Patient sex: M
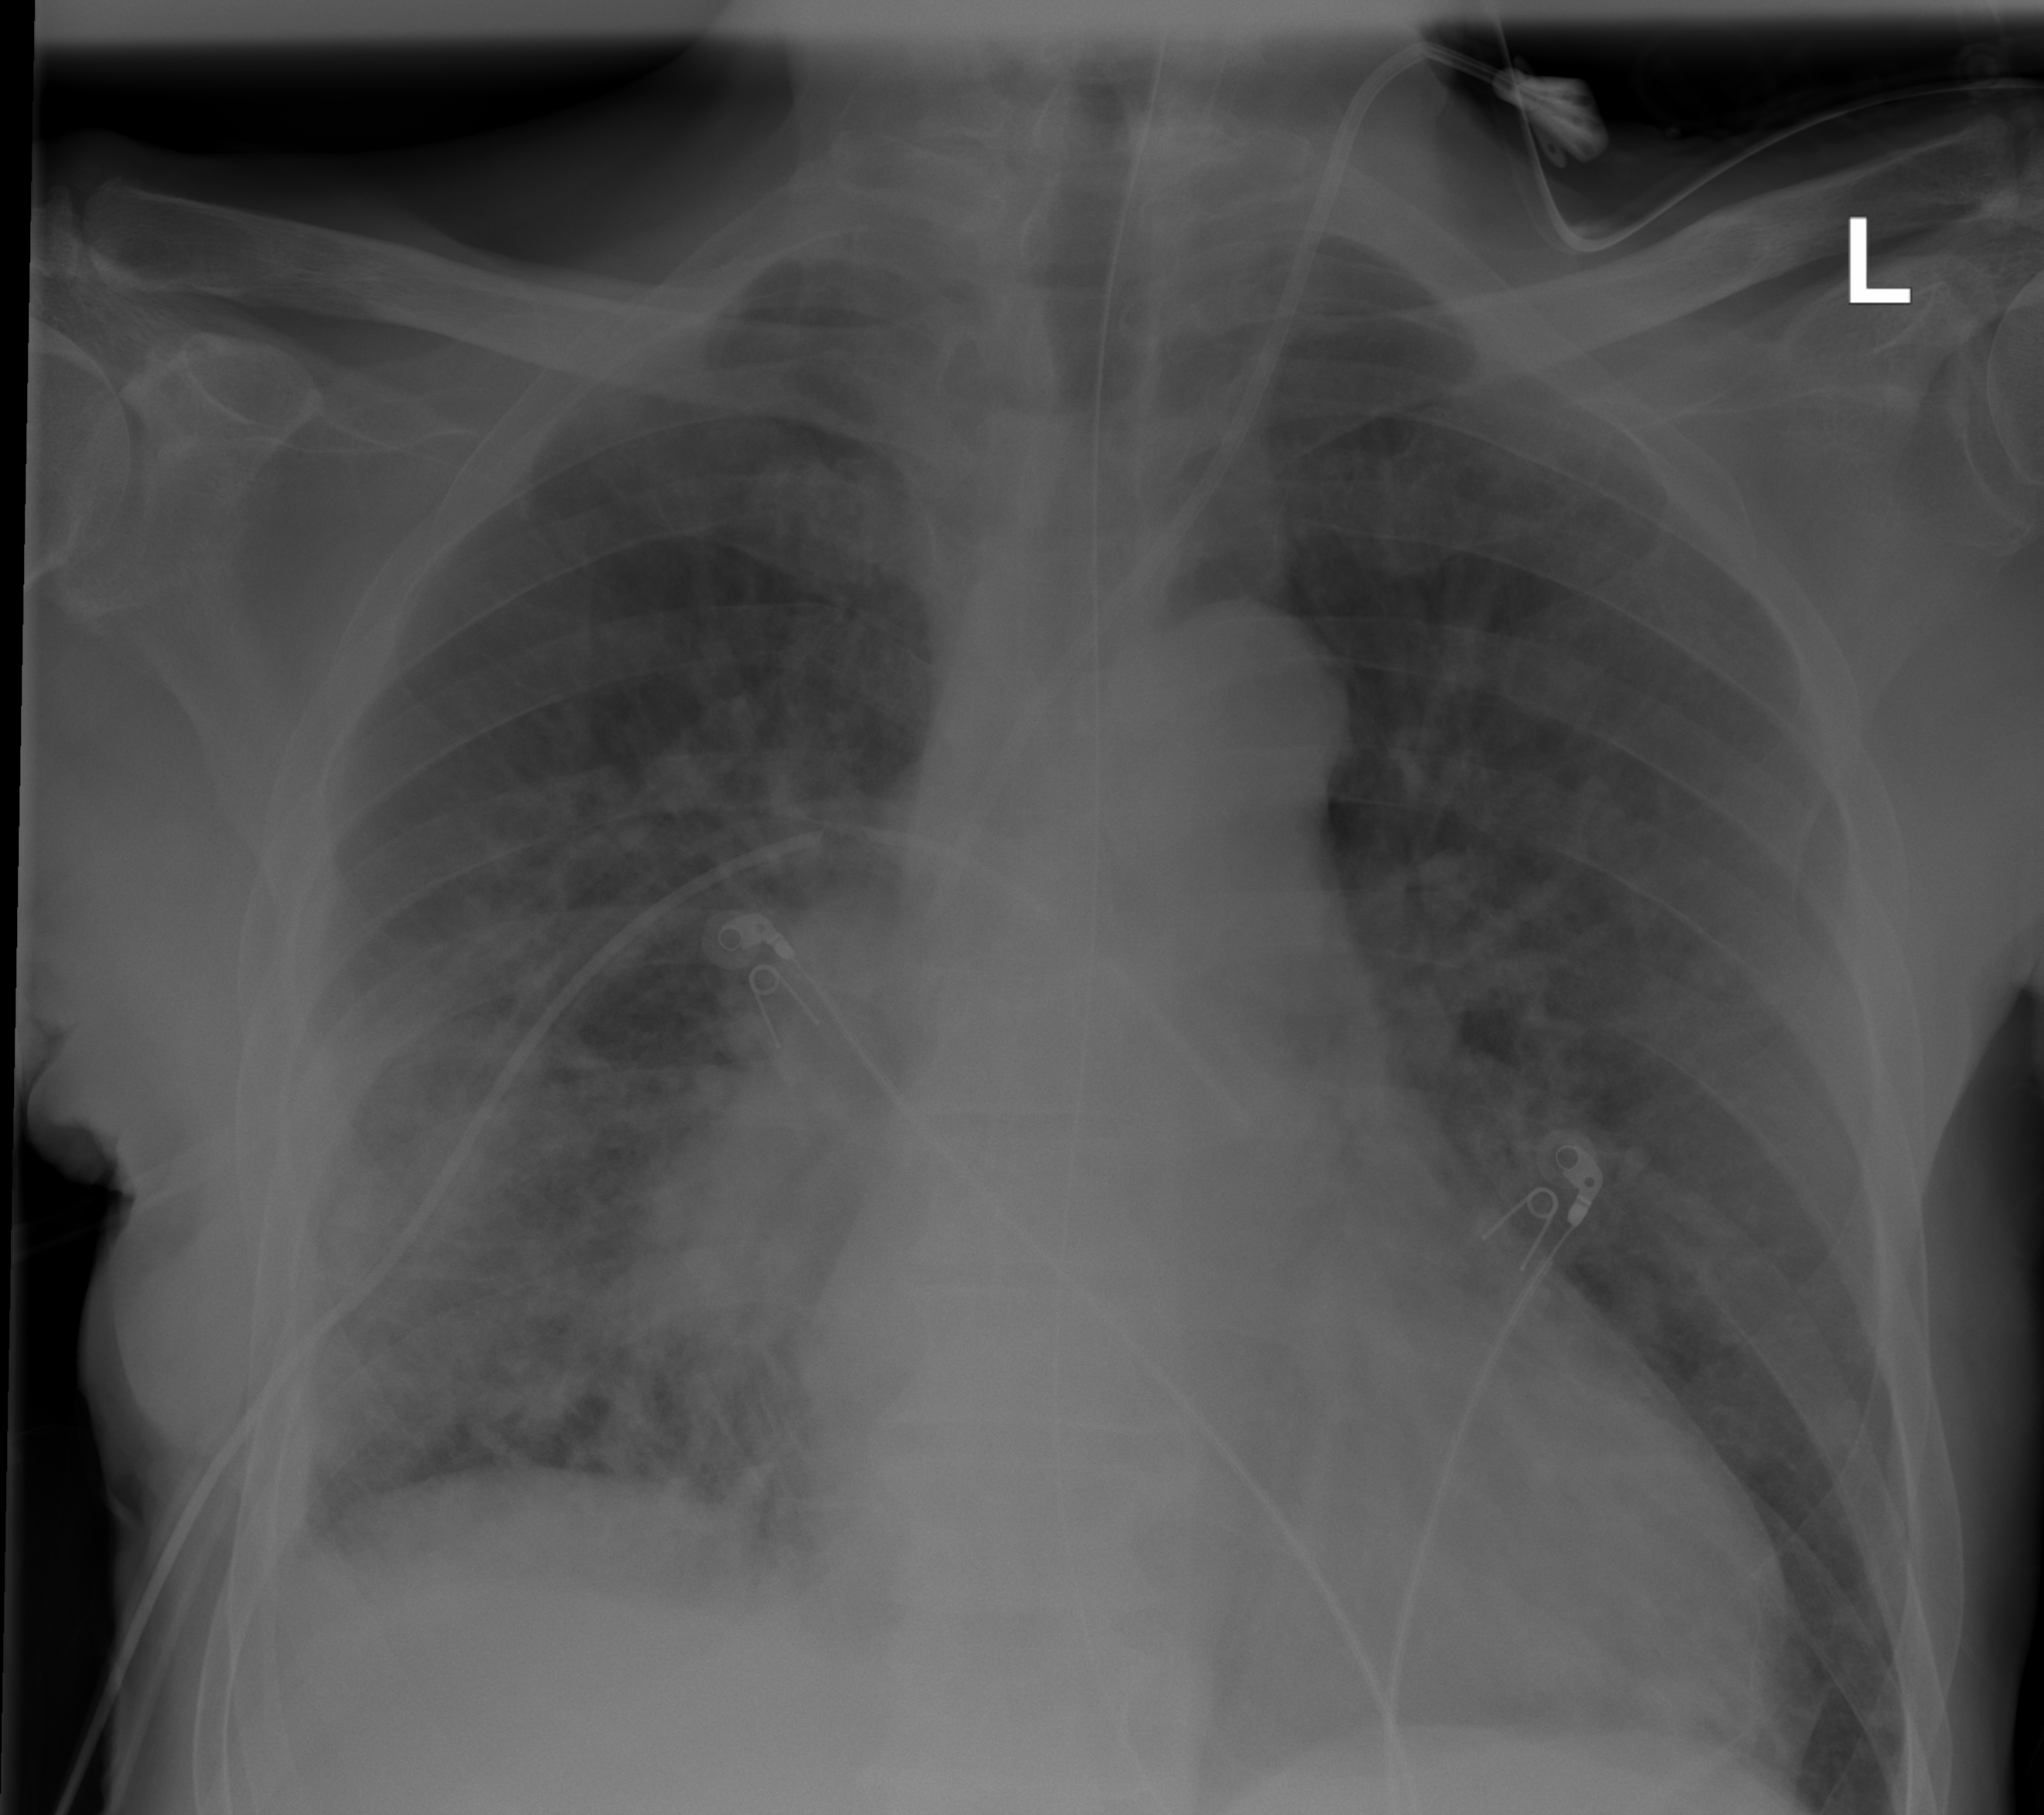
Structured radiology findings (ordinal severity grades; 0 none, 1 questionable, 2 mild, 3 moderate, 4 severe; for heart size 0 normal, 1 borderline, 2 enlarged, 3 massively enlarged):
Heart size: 2
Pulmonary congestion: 2
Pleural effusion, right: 2
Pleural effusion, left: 0
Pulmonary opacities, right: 3
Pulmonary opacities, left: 2
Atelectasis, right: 2
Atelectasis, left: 2